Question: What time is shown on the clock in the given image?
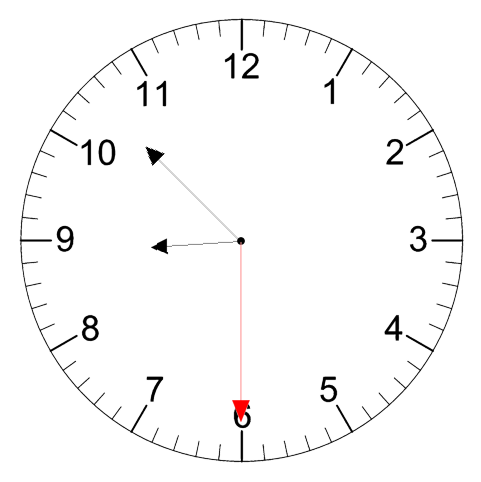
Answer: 08:52:30